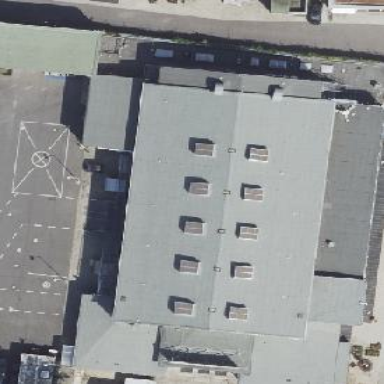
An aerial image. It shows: Music venue building.